Field crop: tomato
Growth stage: 1
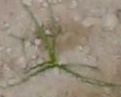
Species: cyperus